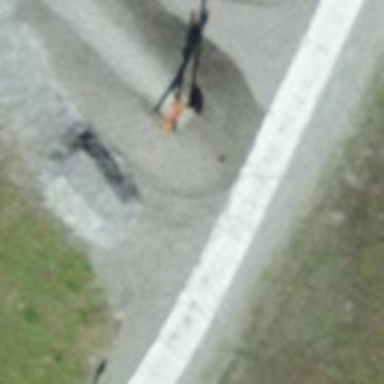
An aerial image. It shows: Concrete track with grade 2 track type.